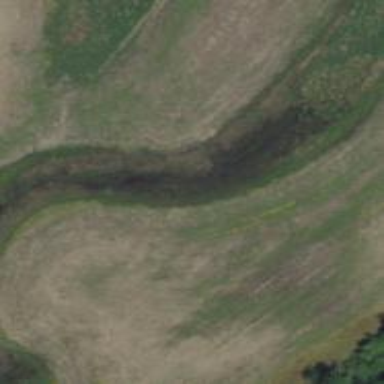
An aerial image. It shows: Pond surrounded by natural water.